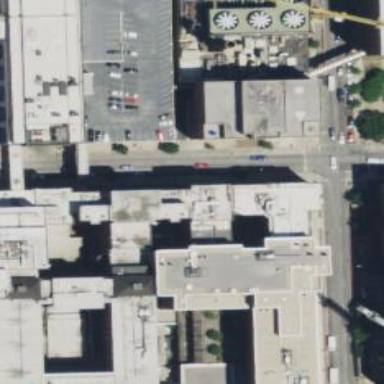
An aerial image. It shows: Hospital building.